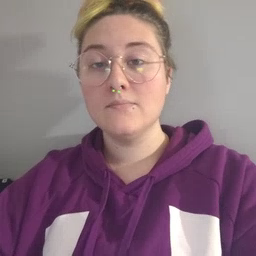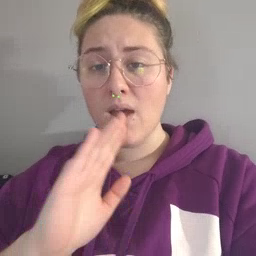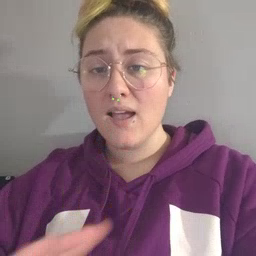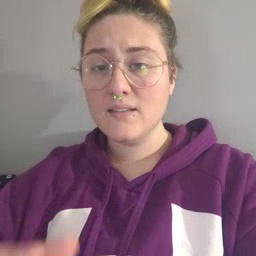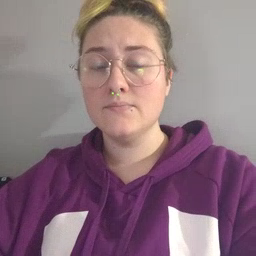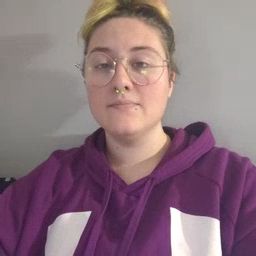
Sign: quiet